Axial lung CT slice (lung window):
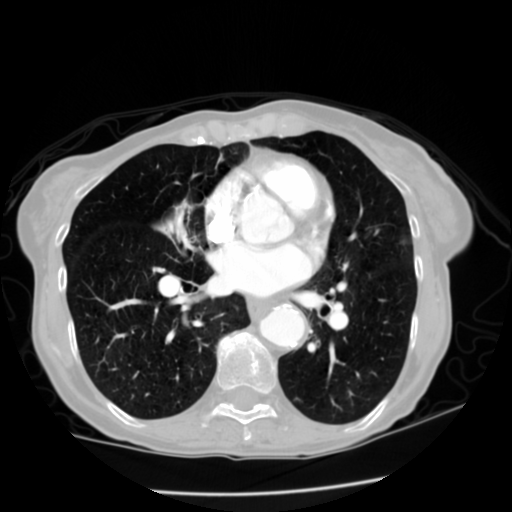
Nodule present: no